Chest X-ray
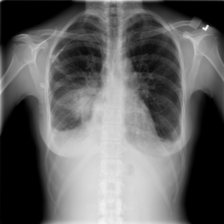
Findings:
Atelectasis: negative
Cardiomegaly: negative
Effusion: positive
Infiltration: negative
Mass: negative
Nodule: negative
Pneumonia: negative
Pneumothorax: negative
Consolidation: positive
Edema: negative
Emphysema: negative
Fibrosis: negative
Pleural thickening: negative
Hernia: negative